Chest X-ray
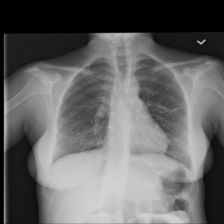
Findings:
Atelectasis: negative
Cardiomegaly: negative
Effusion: negative
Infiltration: negative
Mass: negative
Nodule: negative
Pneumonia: negative
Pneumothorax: negative
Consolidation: negative
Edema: negative
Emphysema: negative
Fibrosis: negative
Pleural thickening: negative
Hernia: negative